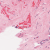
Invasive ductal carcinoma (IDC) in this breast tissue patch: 0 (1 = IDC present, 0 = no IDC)